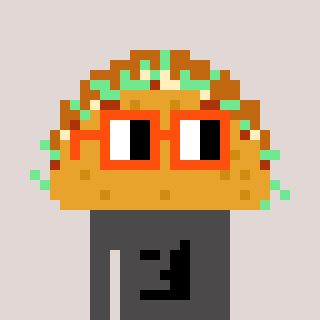
a pixel art character with square orange glasses, a taco-shaped head and a grayscale-colored body on a warm background